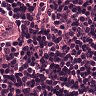
Metastatic tissue present: no